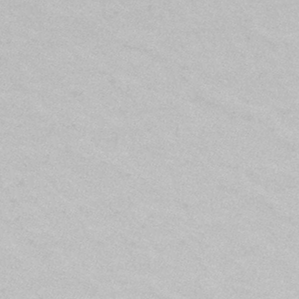
Label: frost